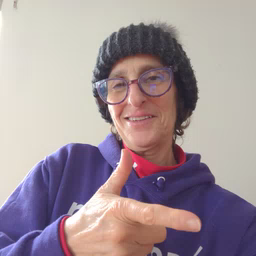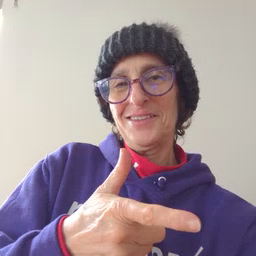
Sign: thirsty